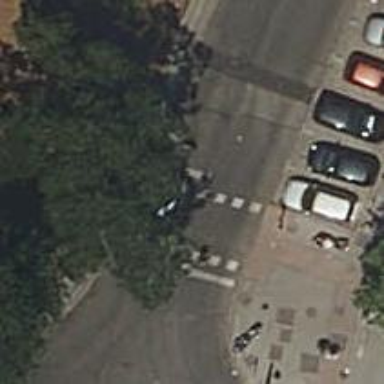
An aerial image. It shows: Road crossing with traffic signals.